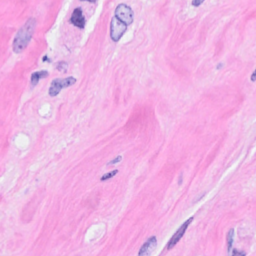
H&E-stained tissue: Breast